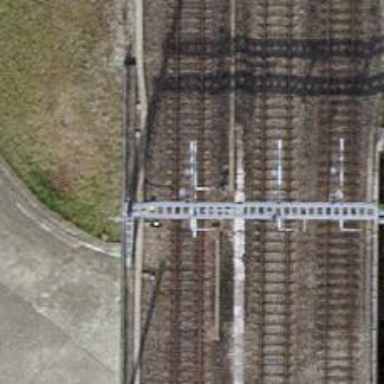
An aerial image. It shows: Single-track electrified railway with contact line.